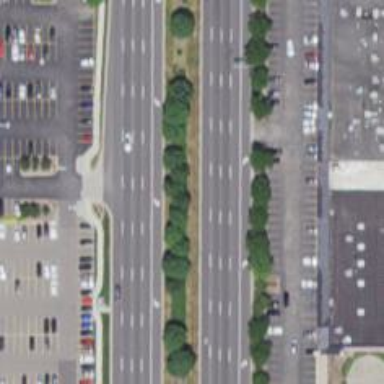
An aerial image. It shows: Primary highway.